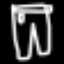
Label: pants